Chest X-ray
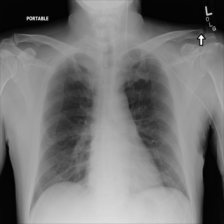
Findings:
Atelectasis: negative
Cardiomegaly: negative
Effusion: negative
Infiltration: negative
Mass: negative
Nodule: negative
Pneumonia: negative
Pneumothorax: negative
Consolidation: negative
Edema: negative
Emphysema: negative
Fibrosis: negative
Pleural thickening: negative
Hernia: negative